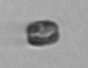
Label: Thalassiosira